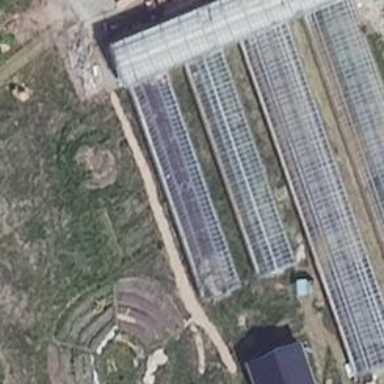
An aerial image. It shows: Greenhouse.